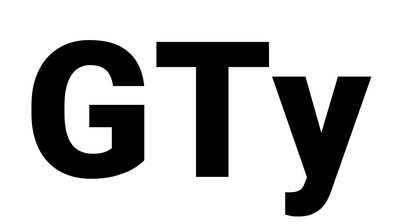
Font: Roboto_Black